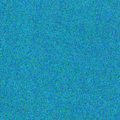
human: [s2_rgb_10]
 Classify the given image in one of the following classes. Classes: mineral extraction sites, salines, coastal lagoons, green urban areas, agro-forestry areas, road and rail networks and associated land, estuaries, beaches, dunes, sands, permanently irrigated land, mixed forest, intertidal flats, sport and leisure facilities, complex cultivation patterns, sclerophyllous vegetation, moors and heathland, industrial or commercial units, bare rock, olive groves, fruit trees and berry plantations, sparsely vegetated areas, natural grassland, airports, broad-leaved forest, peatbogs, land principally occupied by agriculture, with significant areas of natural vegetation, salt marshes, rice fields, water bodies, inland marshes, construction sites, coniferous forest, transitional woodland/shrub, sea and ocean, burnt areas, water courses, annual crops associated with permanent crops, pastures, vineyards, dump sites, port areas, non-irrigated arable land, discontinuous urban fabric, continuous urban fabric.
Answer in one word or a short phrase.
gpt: sea and ocean